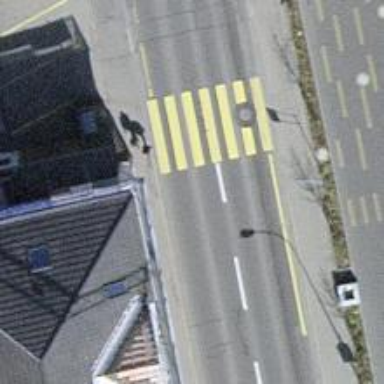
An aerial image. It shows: Pedestrian crossing with zebra markings on footway.